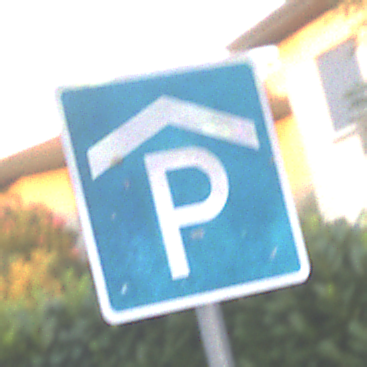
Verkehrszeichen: Parkhaus
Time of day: SunriseSunset
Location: Outdoor (Urban)
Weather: Clear
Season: NotSpecified
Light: Natural